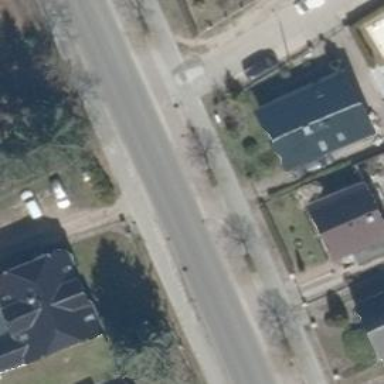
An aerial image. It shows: Deciduous broadleaved tree on the street.